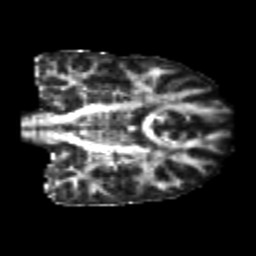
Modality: FA
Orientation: coronal
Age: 22
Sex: male
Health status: healthy
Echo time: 0.074 s